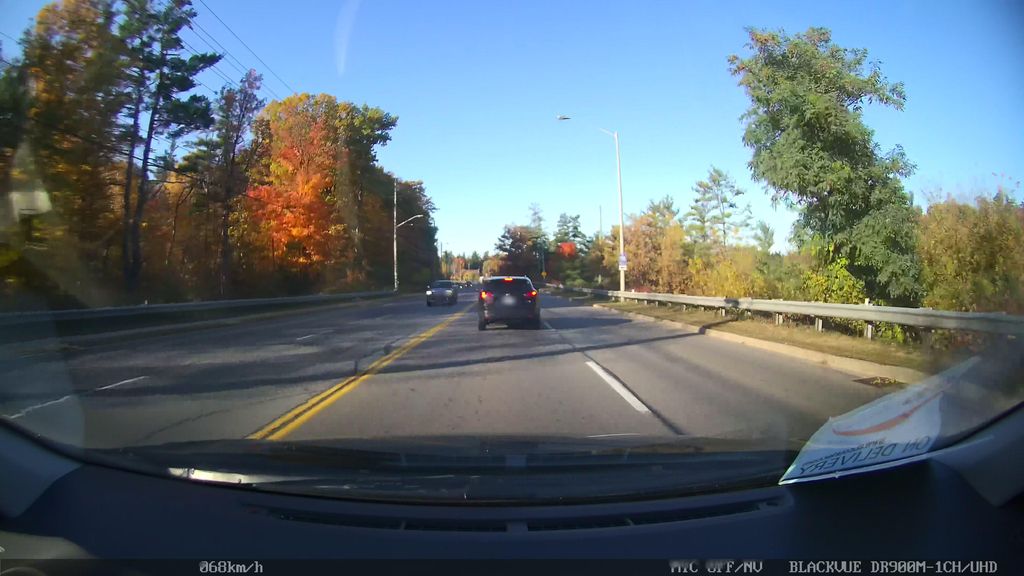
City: toronto